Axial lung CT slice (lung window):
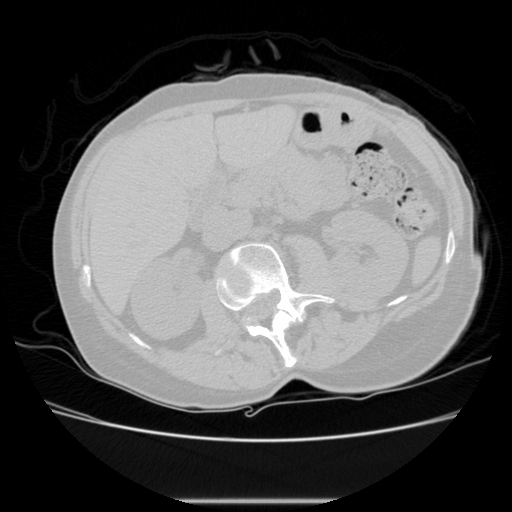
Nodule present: no